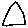
Label: triangle